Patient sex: M
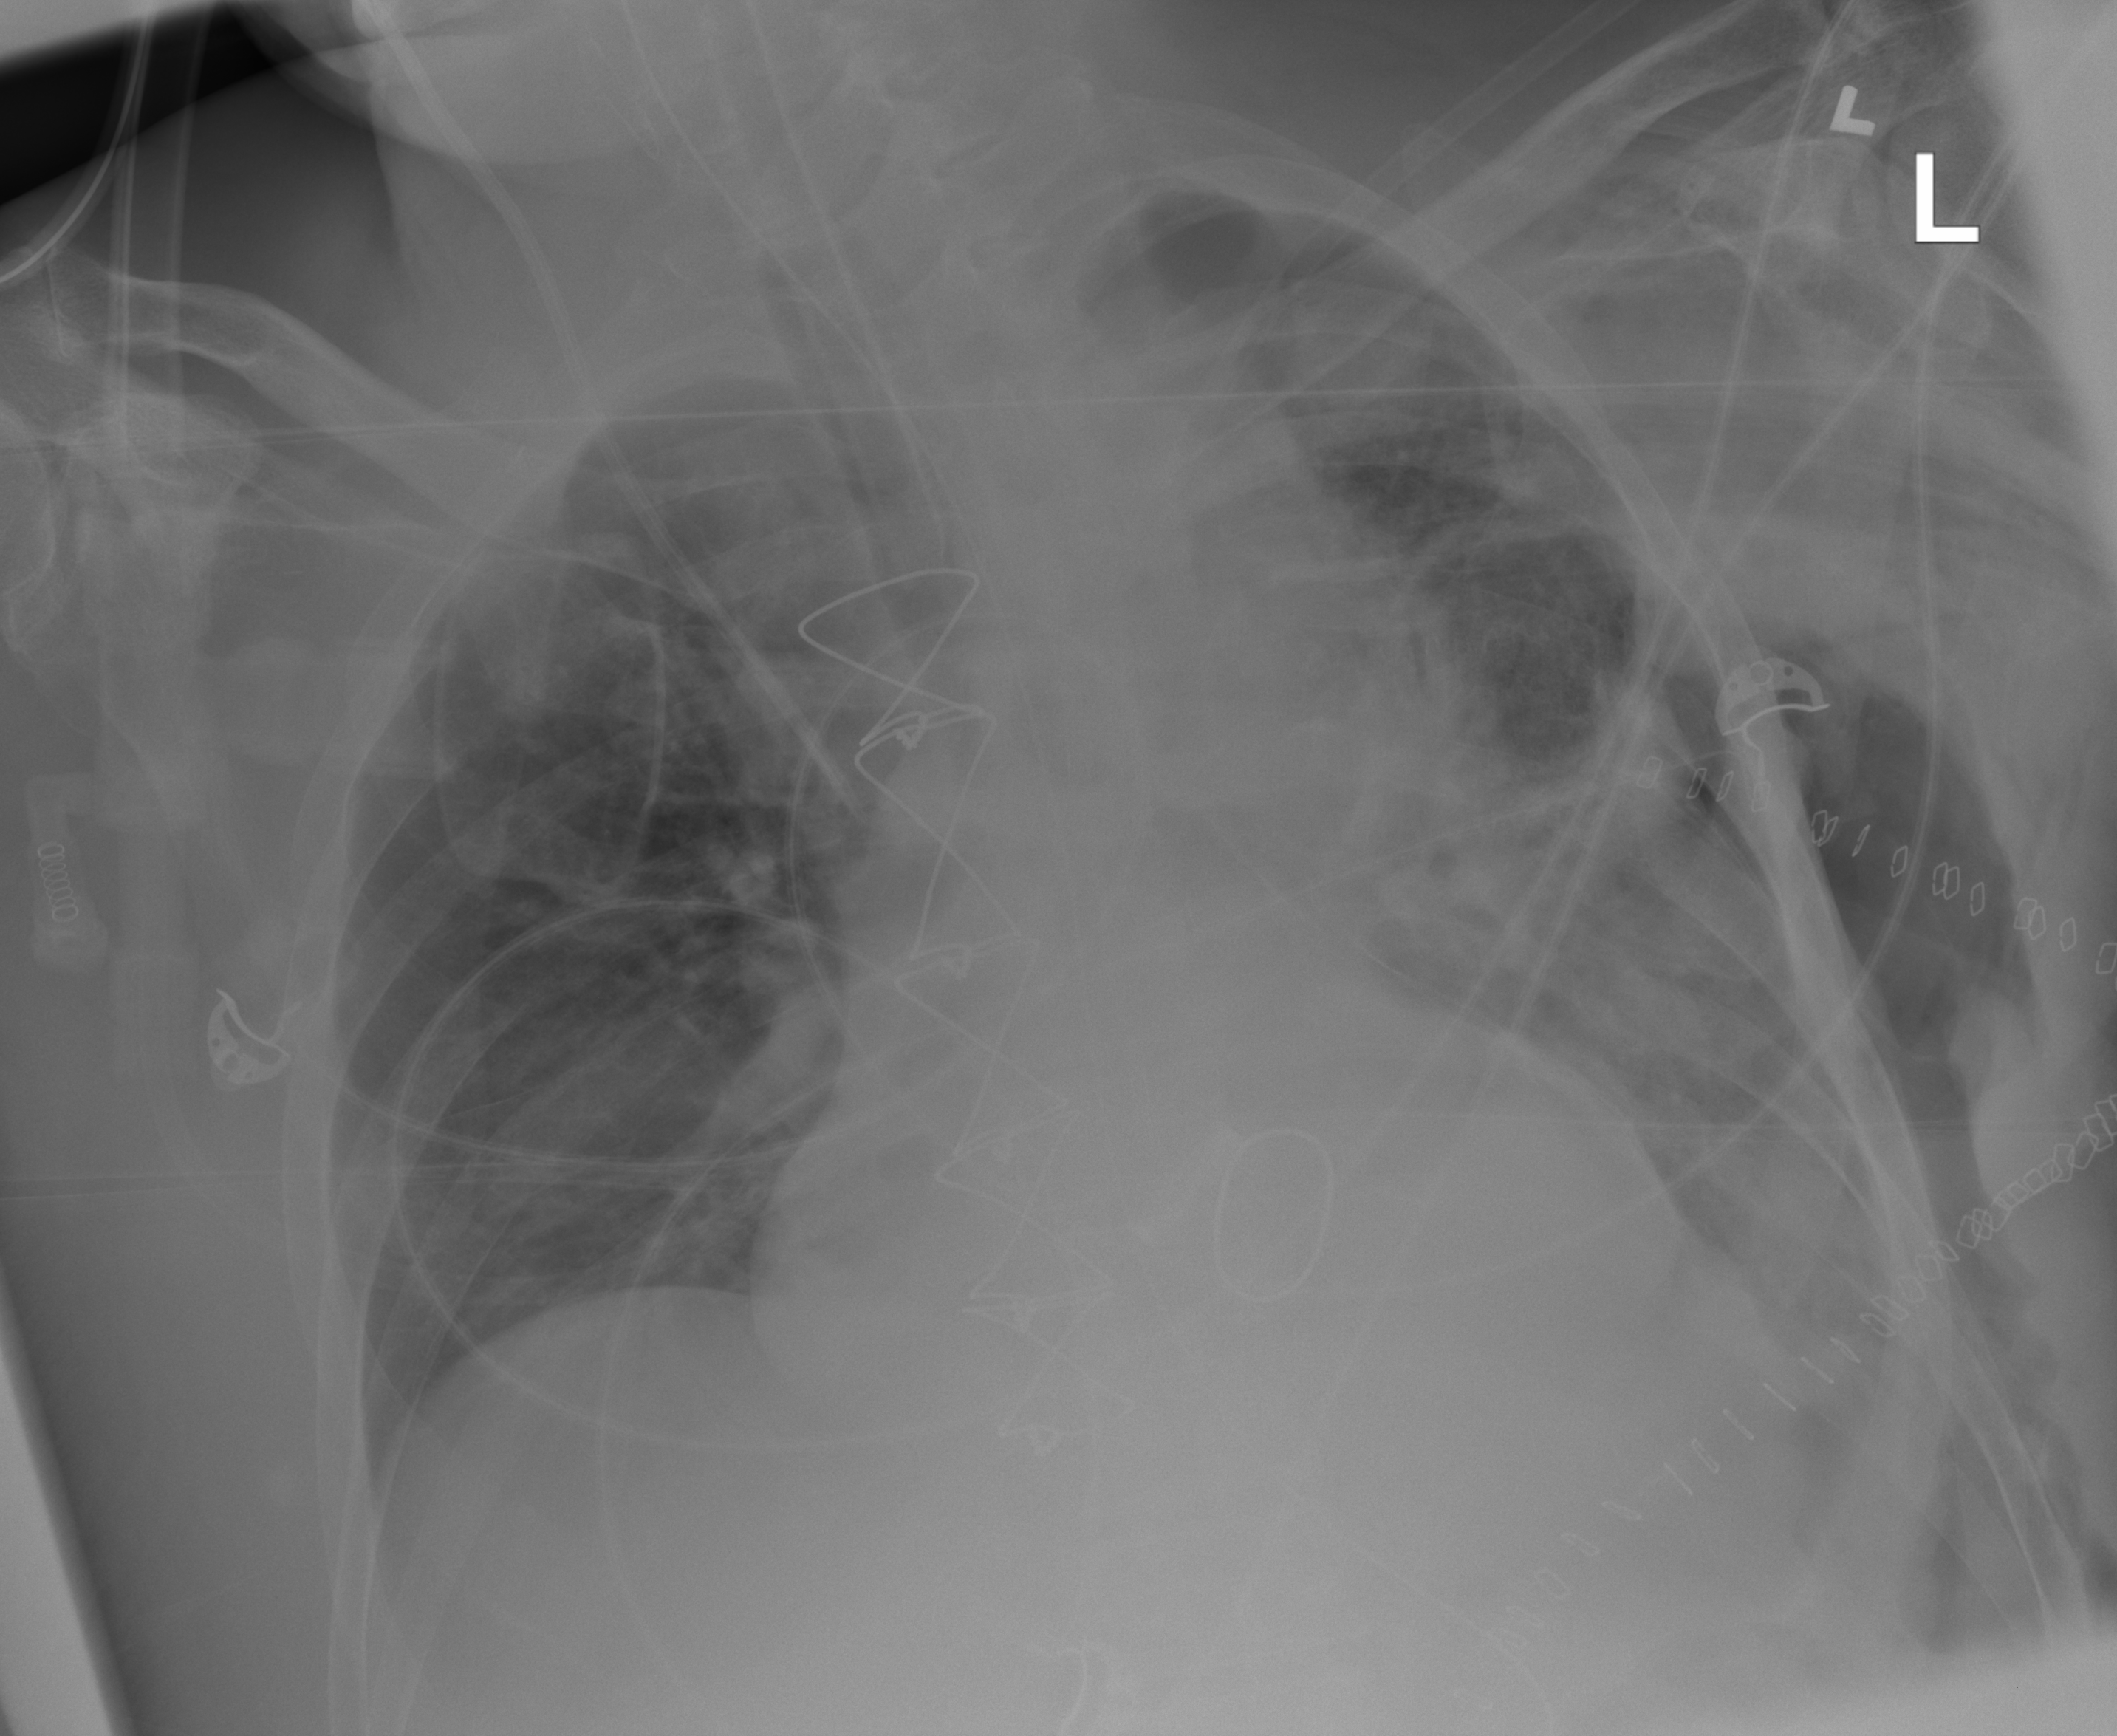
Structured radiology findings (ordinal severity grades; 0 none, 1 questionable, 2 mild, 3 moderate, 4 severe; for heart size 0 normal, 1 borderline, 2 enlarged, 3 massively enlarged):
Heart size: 1
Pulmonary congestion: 0
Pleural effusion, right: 0
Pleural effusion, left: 2
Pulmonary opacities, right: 0
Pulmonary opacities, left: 3
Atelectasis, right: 2
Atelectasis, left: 3